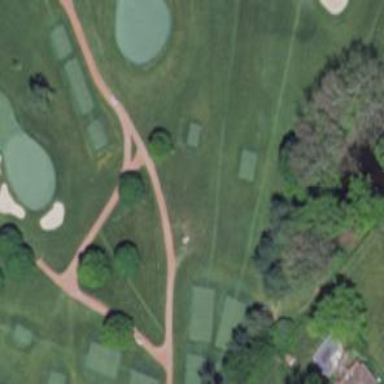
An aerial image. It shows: Path designated for golf carts.